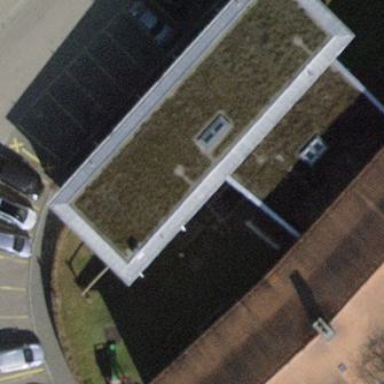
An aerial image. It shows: School building with flat roof.